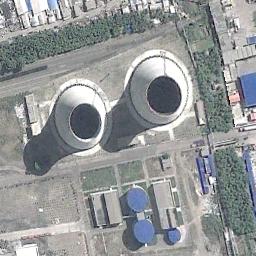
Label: thermal_power_station